Question: Below is a field on my forms.py:
'''
body = forms.CharField(label='Paste Email Thread Here',
widget=forms.Textarea(attrs={
"class": "body-QAerror",}))
'''
And this is the data that I have entered:

Which I passed onto my html template; however, it didn't retain the email format (with indentions) See below:
> From: Firstname, Lastname Sent: Wednesday, February 27, 2019 11:01 AM To: someonelese@example.com Subject: server is unresponsive Importance: High For some unknown reason, the server is not responsive - can't log in, and affected all end users. I filed a ticket 123456. Please communicate this if some users are asking for the issue. Thanks, Firstname MiddleName 78456431 FM@example.com
Is it possible to still retain the email format?
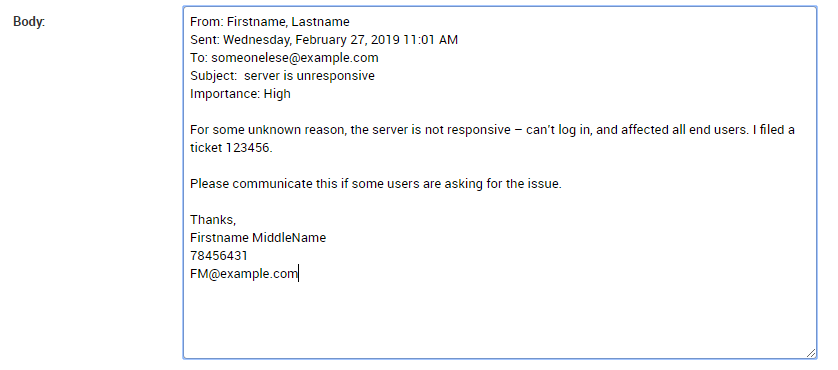
Answer: HTML ignores whitespace. You'll need to convert those newlines to HTML tags.
There are built-in Django template filters to do this: <URL>.
So you would do for example:
'''
{{ email.body|linebreaks }}
'''